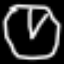
Label: clock